Question: While making pull request in github and reviewing changes we got Diff Truncated error as shown below

Can anyone help to fix this issue
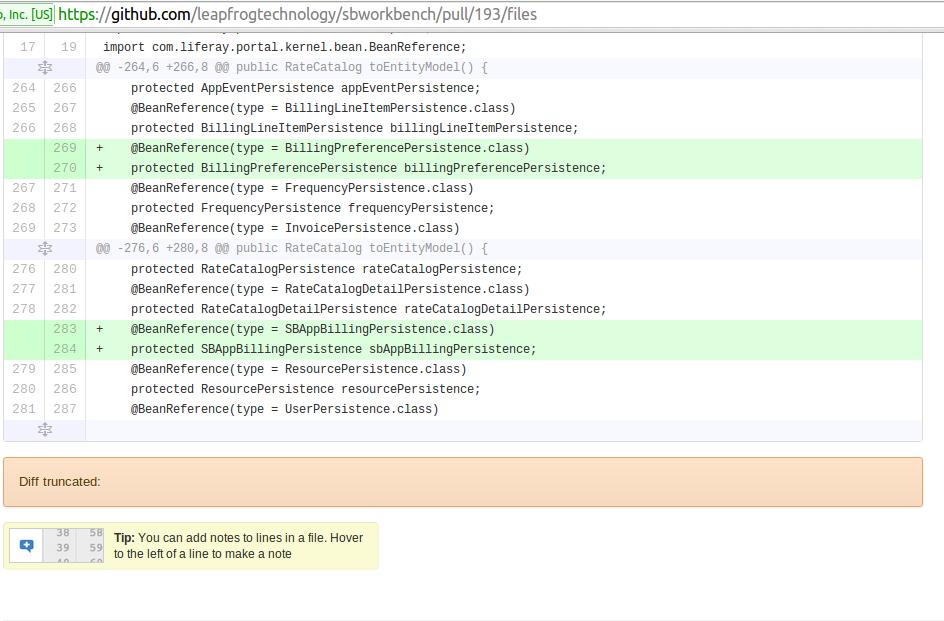
Answer: It is possible the pull request triggers one of the limits mentioned by <URL>.
> <URL>:We have some limits on diffs that we show in the browser in order to keep the pull request and compare pages working. Currently, we cut them off at:- - - If your diffs exceed the limits and can't be viewed online, you can always pull the changes locally and view the diff there. It may not be as convenient for you, but it'll get the job done.
The <URL> confirms:
> it may be pull request has +20,932 -825 lines changes in branch
One solution would be to request the contributor to split his/her PR into multiple smaller PR.
The other, as mentioned, is to pull everything locally, and work with the diff there.